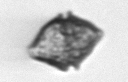
Label: Kryptoperidinium_triquetrum